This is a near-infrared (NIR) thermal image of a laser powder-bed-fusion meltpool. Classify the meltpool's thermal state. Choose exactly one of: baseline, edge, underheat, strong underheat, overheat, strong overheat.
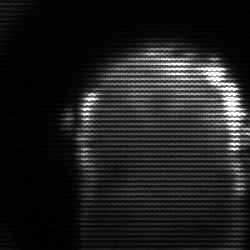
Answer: baseline